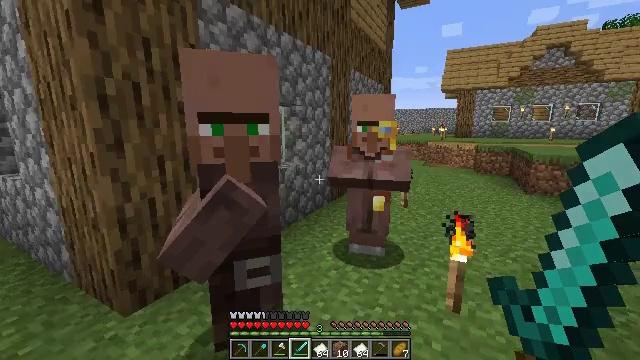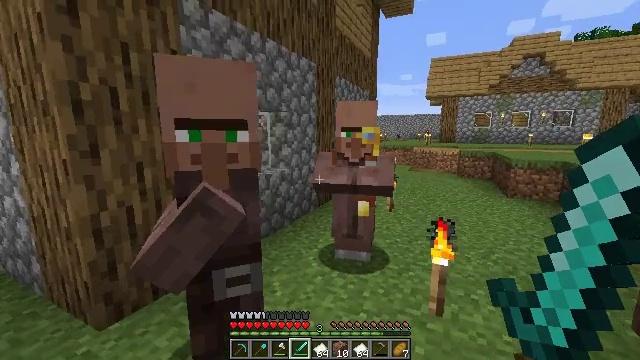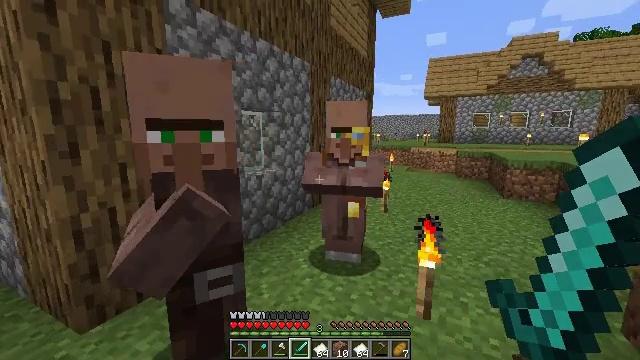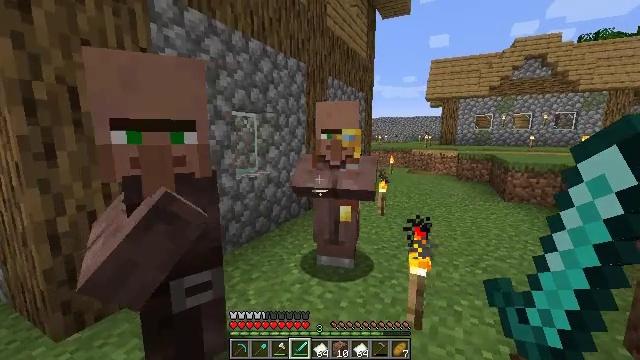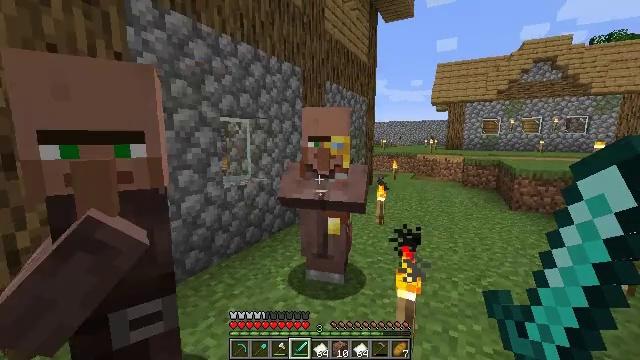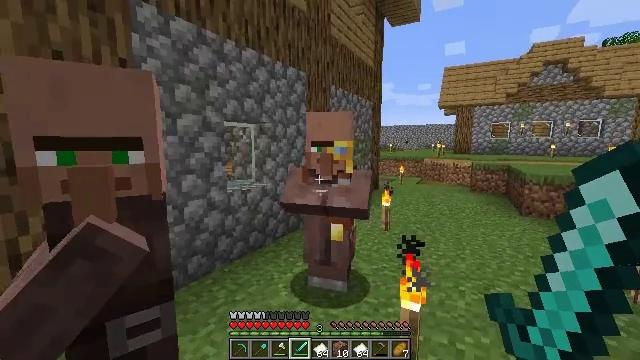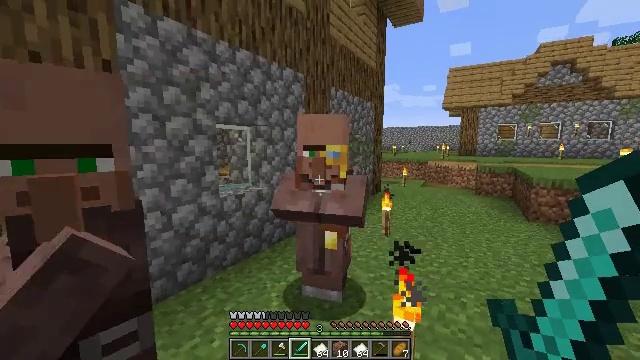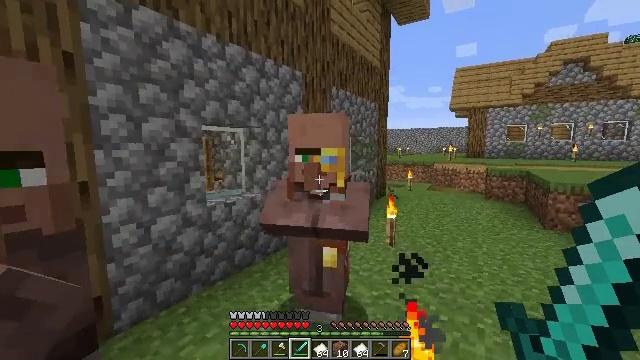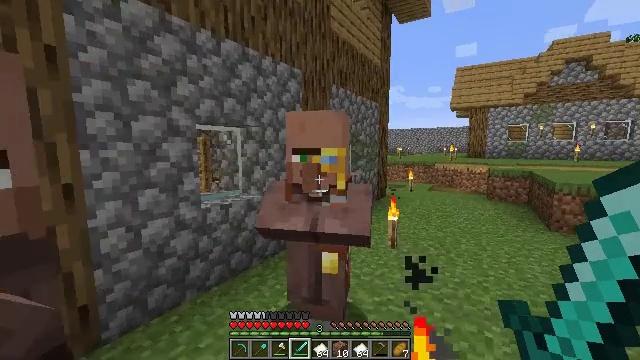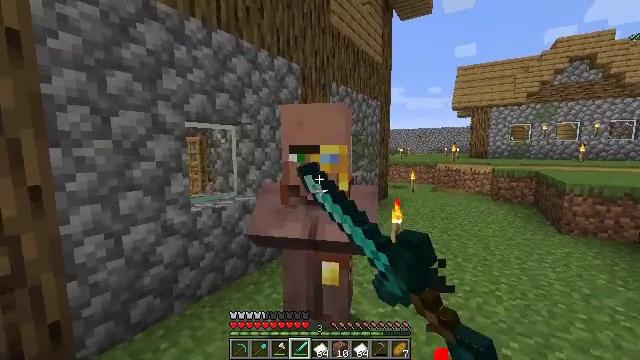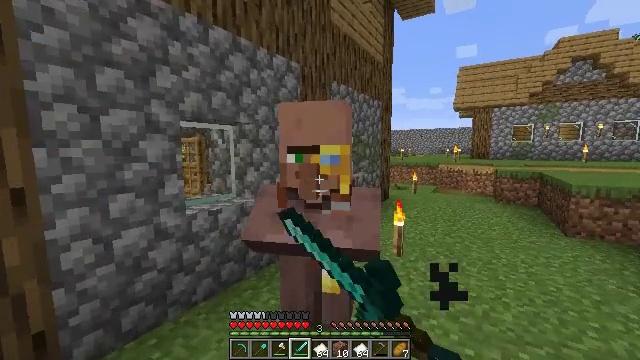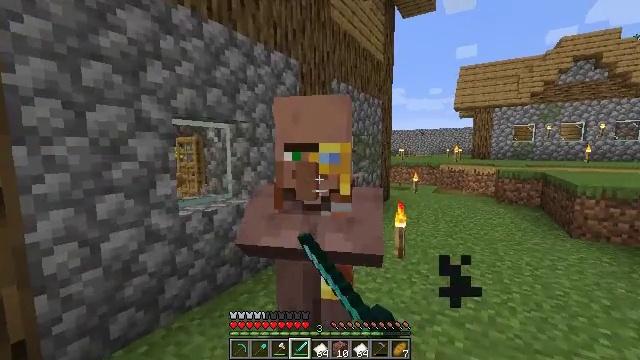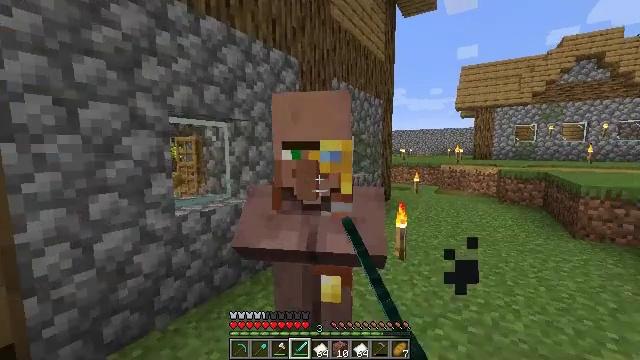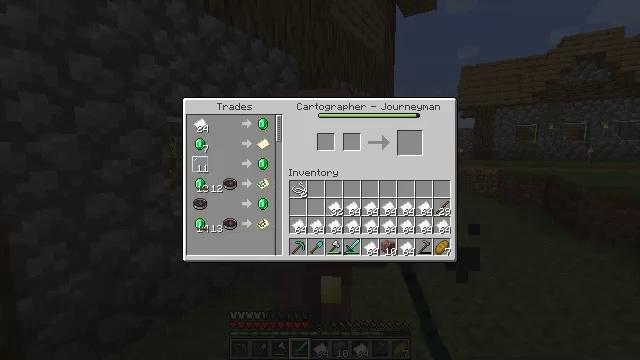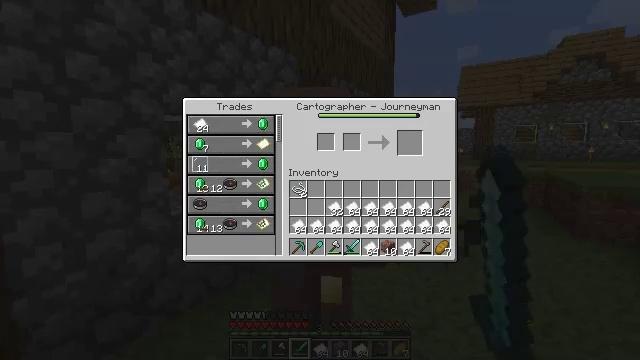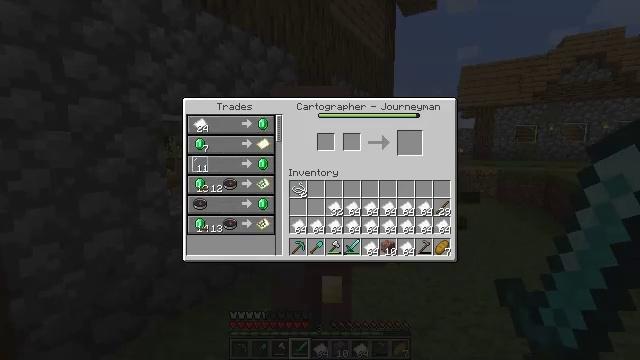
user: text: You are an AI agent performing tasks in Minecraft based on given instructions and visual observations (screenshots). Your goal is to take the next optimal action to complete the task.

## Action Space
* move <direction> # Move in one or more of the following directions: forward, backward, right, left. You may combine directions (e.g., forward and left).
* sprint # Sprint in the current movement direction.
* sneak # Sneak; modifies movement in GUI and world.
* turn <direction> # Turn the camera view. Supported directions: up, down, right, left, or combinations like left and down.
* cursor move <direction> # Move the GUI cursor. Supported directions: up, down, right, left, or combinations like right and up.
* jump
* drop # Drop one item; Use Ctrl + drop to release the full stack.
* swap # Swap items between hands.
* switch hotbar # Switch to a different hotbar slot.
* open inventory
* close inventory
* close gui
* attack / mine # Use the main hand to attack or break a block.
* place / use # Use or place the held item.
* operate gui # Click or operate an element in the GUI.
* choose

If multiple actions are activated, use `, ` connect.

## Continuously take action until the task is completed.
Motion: motion action
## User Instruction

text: Open the crafting table to craft an emerald.
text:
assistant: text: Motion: move right, turn right and up
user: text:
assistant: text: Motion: move forward and move right
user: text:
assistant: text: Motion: move forward and move right
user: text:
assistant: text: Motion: move forward and move right, turn left and up
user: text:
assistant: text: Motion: move forward and move right, turn left
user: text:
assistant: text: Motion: move forward, turn left
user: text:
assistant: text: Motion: move forward, turn left
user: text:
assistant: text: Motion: move forward, use / place
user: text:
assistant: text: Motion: move forward, use / place
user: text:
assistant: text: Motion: use / place
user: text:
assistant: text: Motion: no_op
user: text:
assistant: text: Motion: no_op
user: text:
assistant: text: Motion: cursor move left
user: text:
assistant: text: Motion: no_op
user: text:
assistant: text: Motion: no_op
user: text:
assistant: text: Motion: no_op
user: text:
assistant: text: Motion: no_op
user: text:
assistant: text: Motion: no_op
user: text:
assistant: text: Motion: no_op
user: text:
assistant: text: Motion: no_op
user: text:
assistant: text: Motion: cursor move left and up
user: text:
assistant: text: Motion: cursor move left and up
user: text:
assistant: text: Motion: cursor move left and up
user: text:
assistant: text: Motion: no_op
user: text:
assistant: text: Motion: cursor move left
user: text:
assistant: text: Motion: cursor move left
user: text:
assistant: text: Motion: no_op
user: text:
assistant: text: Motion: no_op
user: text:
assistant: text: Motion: no_op
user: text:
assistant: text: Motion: no_op